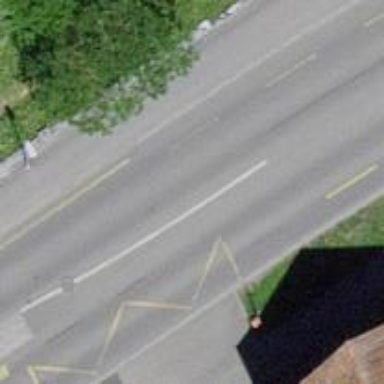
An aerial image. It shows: Public transport stop position.